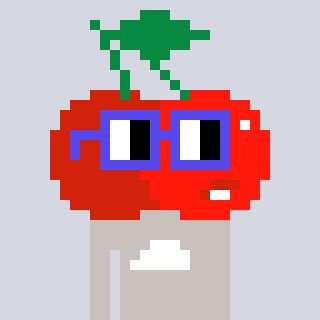
a pixel art character with square blue glasses, a cherry-shaped head and a foggrey-colored body on a cool background